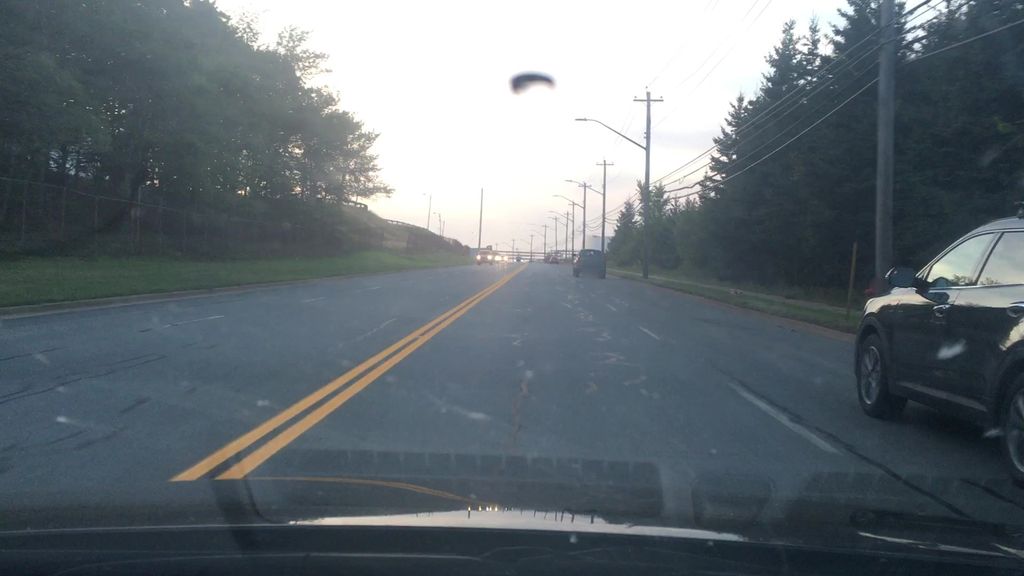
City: halifax